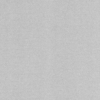
Label: dusty